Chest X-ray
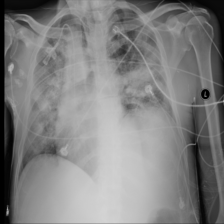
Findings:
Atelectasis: positive
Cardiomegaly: negative
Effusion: negative
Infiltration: positive
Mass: negative
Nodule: negative
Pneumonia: negative
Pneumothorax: negative
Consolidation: negative
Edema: negative
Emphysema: negative
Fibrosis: negative
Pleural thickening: negative
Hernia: negative